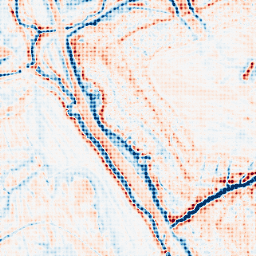
Category: edge_preserving
Decomposition family: bilateral
Decomposition parameters: d: 15
sigma_color: 150
sigma_space: 25
Upsampling method: sinc_blackman
Upsampling parameters: scale: 8
kernel_size: 8
Upsampling scale: 8